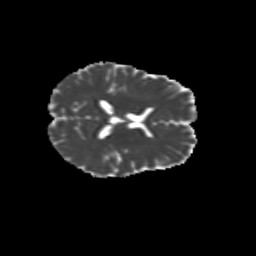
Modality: MD
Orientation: axial
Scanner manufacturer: siemens
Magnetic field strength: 3 T
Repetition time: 9.2 s
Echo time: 0.084 s